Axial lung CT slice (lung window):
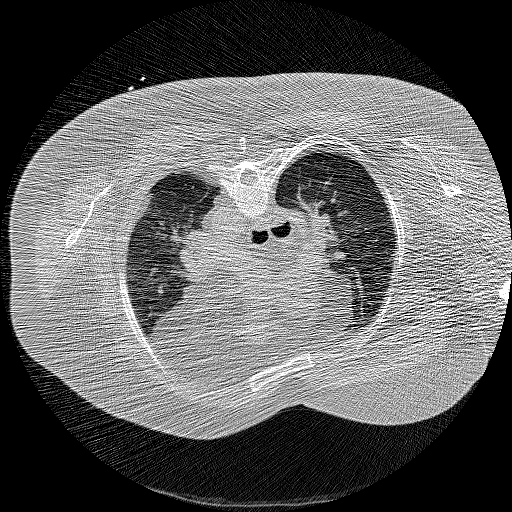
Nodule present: no